Question: I am trying to use the jquery UI tab feature from the link <URL>
What I did is copied the source code from the webpage to an html file in my pc.. Also added corresponding css and js files and linked them index page. bt there seems to be a problem with the css part as the design is not wrking fine in my page. The issue seems to be with the file jquery.ui.all.css
whose content is
'''
/*!
* jQuery UI CSS Framework 1.8.21
*
* Copyright 2012, AUTHORS.txt (http://jqueryui.com/about)
* Dual licensed under the MIT or GPL Version 2 licenses.
* http://jquery.org/license
*
* http://docs.jquery.com/UI/Theming
*/
@import "jquery.ui.base.css";
@import "jquery.ui.theme.css";
'''
Nw my page looks like the screenshot ive attached ... the list styling doesnt seem to be wrking....
How does the '@import' thing wrk??Could that be the issue?
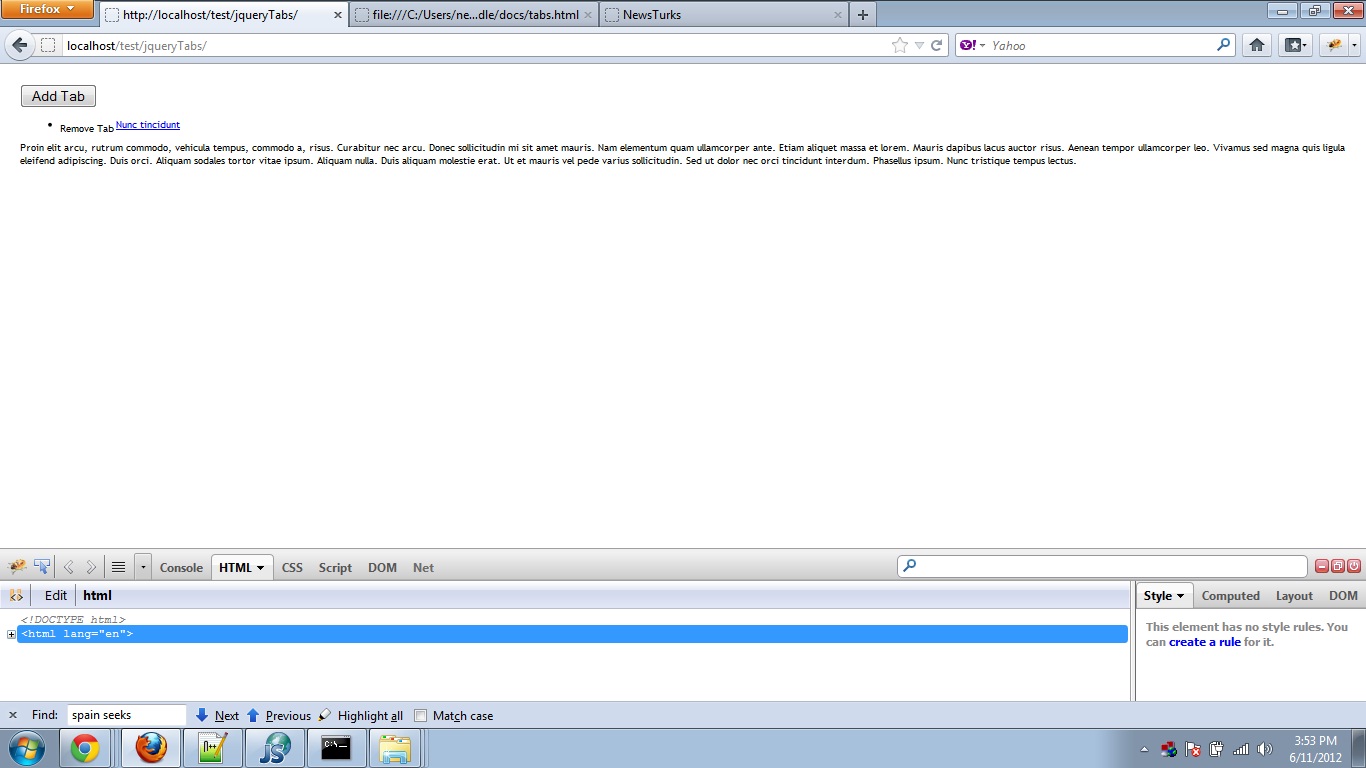
Answer: The stylesheet which is being used uses '@imports' to import 2 other stylesheets. From within one of these stylesheets that is being imported, it is then importing more stylesheets. So you will need all of these for this demo to work.
I would suggest downloading one of the themes from jQueryUI as these dont use '@imports' and have all the styles.
Alternatively, use a CDN to access the javascript and css files. I use the <URL>
You can add a link in your project to:
'''
<script src="http://ajax.aspnetcdn.com/ajax/jquery.ui/1.8.20/jquery-ui.min.js"></script>
'''
and then
'''
<link rel="stylesheet" type="text/css" href="http://ajax.aspnetcdn.com/ajax/jquery.ui/1.8.20/themes/black-tie/jquery-ui.css" />
'''